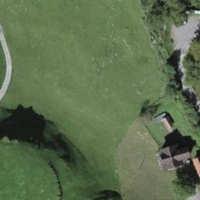
EUNIS habitat code: 24
Species observed at this site:
Lamium galeobdolon